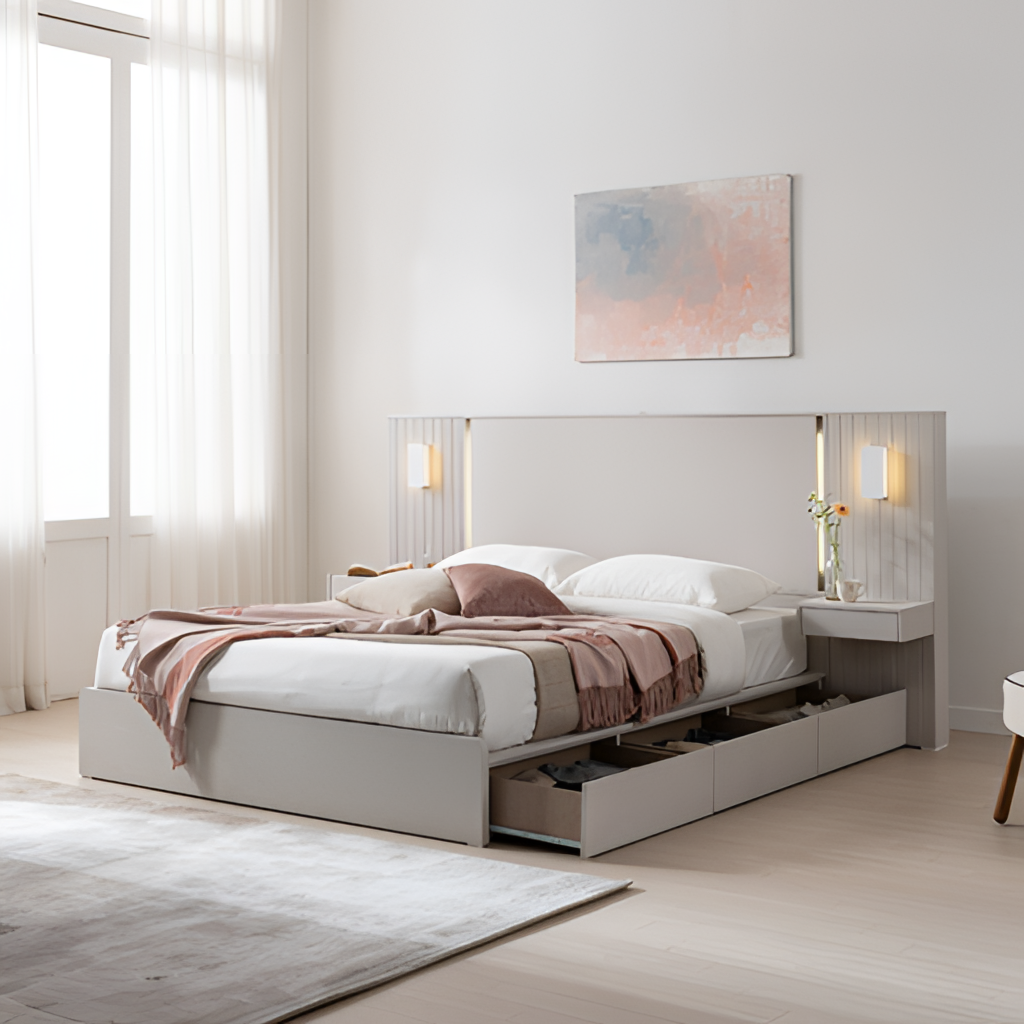
bedroom, beige fabric backlit headboard bed, minimalist, beige wood flooring, with plank pattern, paint wallpaper, with solid pattern